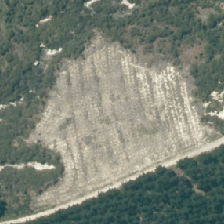
Land cover: harvested_forest